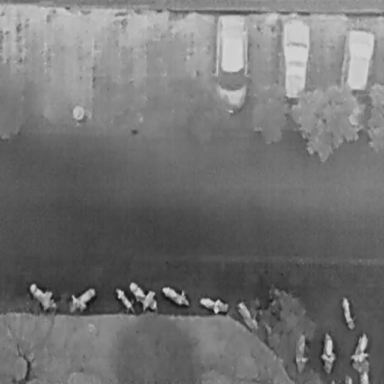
There are 16 objects shown in the infrared image, including 13 Bicycles, and three Cars.